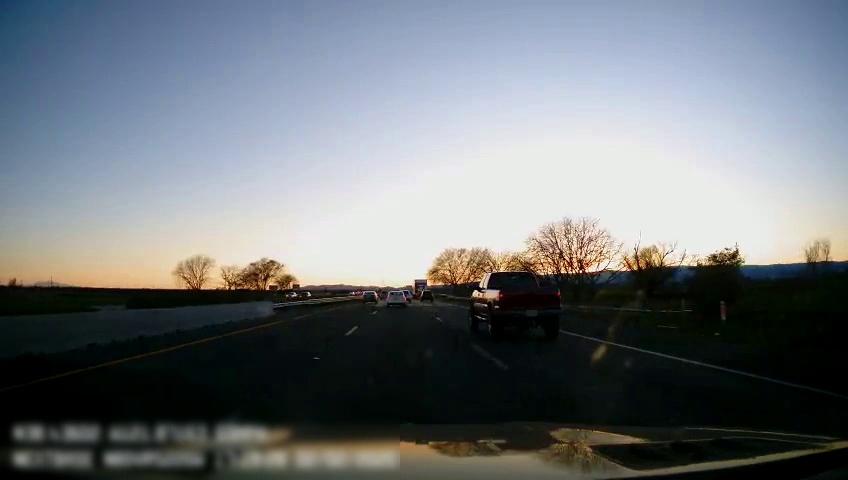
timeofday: Dusk/Dawn/Twilight
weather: Sunny
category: Drivable Space
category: Vehicles | Car
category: Vehicles | Car
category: Vehicles | Truck
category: Vehicles | SUV
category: Vehicles | Truck
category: Vehicles | Car
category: Vehicles | SUV
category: Vehicles | Car
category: Lanes | Current Lane
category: Lanes | Alternate Lane
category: Lanes | Alternate Lane
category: Lanes | Alternate Lane